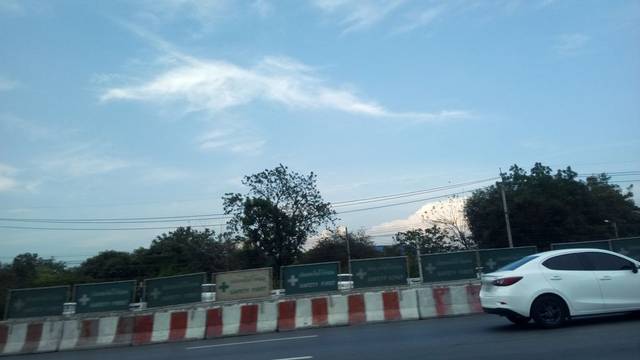
Region: Thailand
Coordinates: 13.77, 100.691